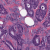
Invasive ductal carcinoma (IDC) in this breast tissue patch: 1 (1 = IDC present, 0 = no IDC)